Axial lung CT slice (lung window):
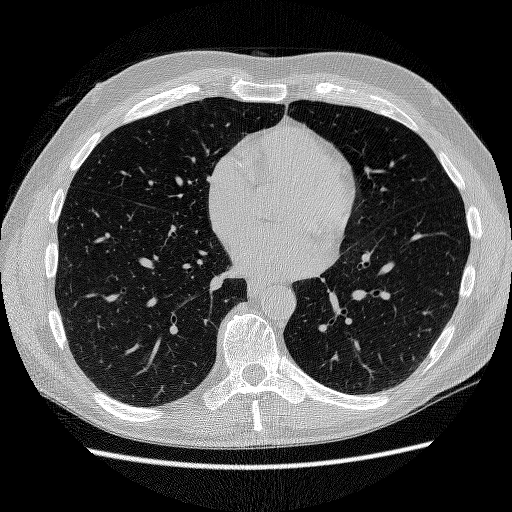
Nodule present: no